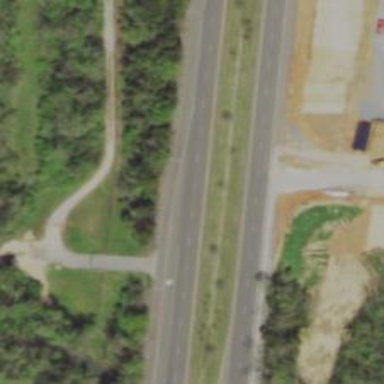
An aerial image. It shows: Tertiary link road.